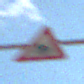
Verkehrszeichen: AmphibienwanderungRechts
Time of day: MorningAfternoon
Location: Outdoor (Nature)
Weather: PartlyCloudy
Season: NotSpecified
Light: Natural